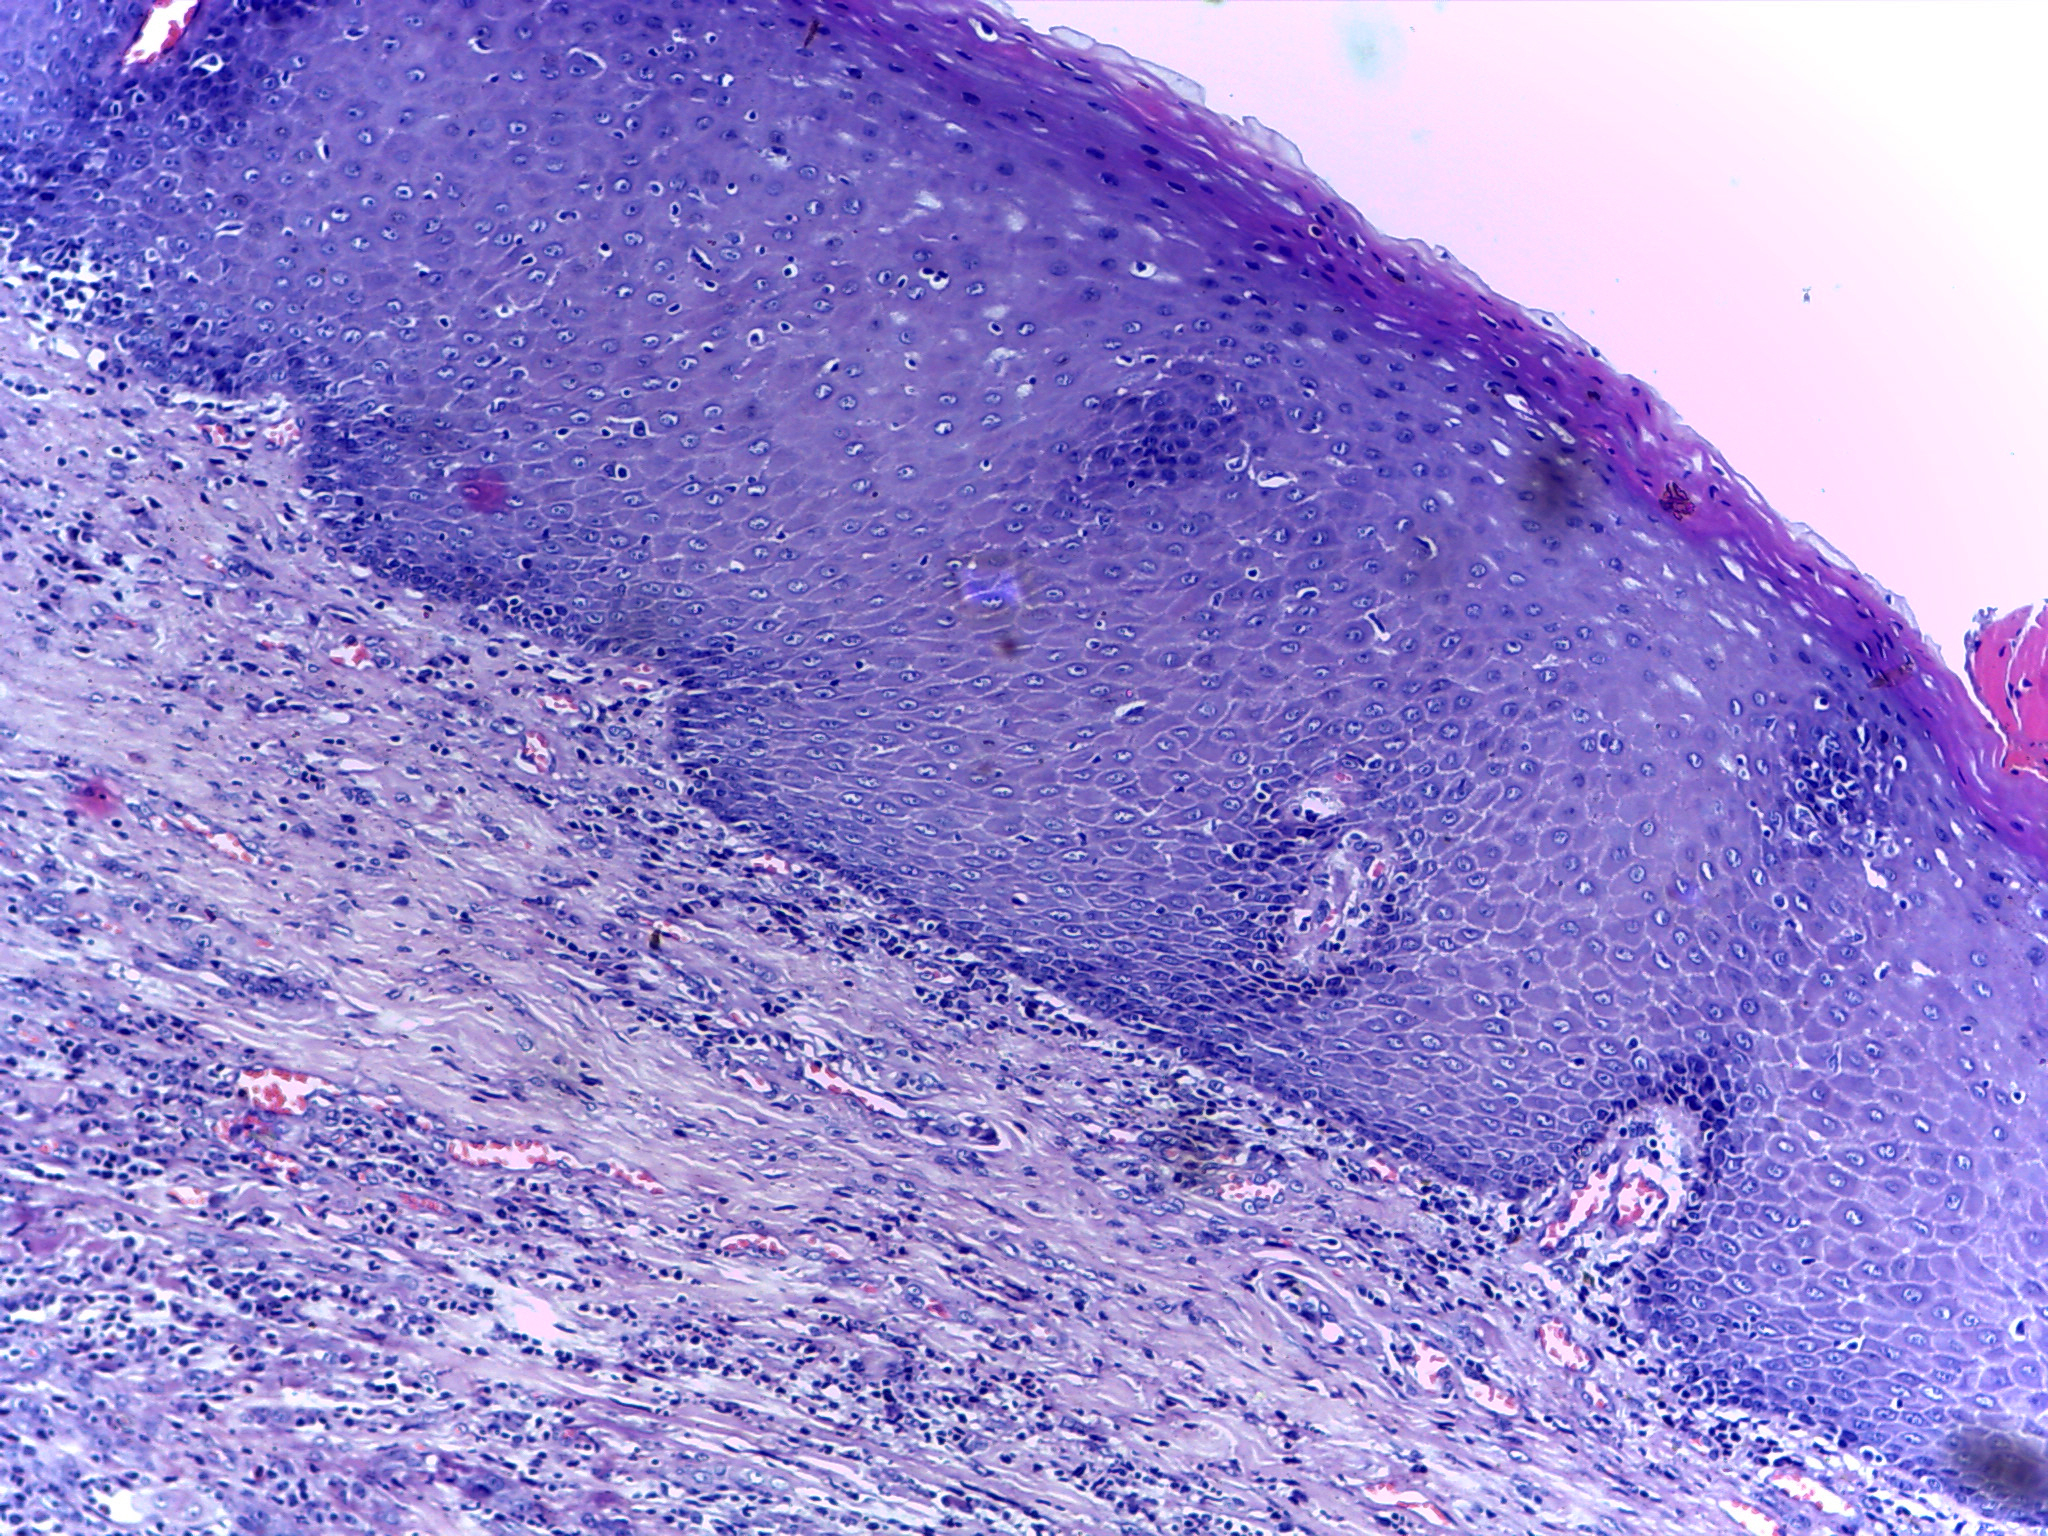
Diagnosis: OSCC